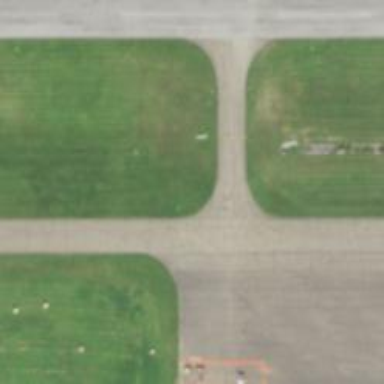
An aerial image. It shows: View of taxiway at the airport.